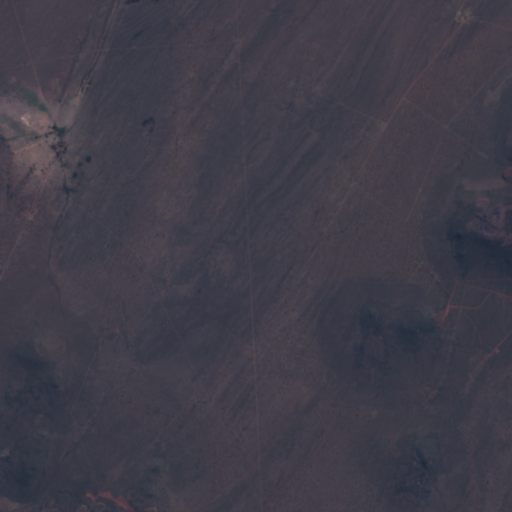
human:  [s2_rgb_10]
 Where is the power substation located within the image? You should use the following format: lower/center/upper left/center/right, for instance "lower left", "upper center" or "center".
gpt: The power substation is located in the upper center of the image.
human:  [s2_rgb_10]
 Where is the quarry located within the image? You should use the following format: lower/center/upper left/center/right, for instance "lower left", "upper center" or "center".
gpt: The quarry is located in the lower left of the image.
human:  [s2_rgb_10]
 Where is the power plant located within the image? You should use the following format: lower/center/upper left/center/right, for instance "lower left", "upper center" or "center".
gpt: There is no power plant in the image.